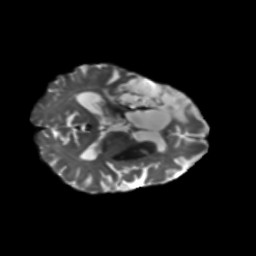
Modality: T2w
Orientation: axial
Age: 71
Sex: female
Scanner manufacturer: siemens
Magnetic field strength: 3 T
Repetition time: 5.47 s
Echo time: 0.0854 s